Question: I am looking to make something like a radio style buttons, but no text, just images. Something like this is what i want to style below. And i want to make it so that on the click its a certain image. But i want it to send out a value like a radio button html coding would.
How should i go about coding this or is there any tips or anything i should follow? Just not sure how to approach it.
Basically i want something that would work like radio buttons but in the theme below.

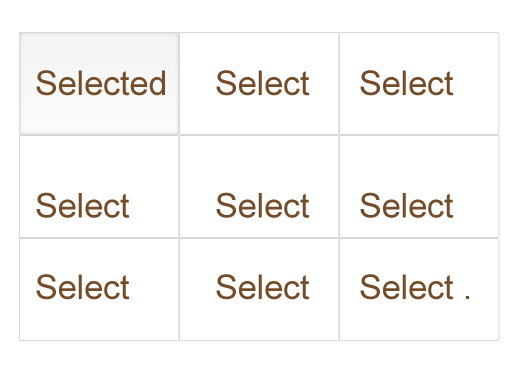
Answer: Personally, I'd use jQuery. Add an onclick to each "radio" (div with a class radio) to run a function which removes the "selected" class from all the divs and adds it to the one clicked.
Example at: <URL>
If you need to retrieve data from the radios, give each radio div a 'data-value="valuehere"' as per HTML5 spec (works in older HTML too!), find the selected div with jquery and then get the 'data-value' attribute from there.
Set one to have the 'selected' as well as 'radio' at the beginning to force a selection.